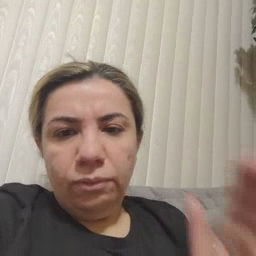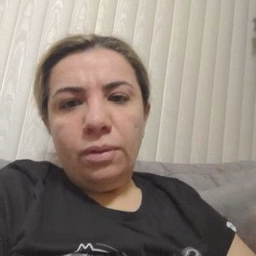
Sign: person